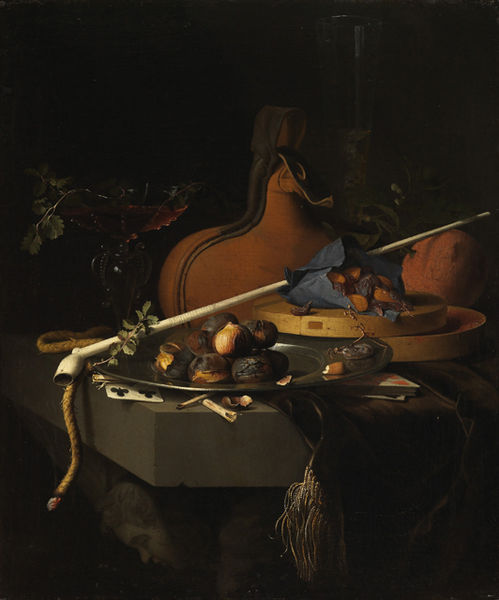
Titel: Stilleben mit Kastanien auf einem Teller, einer Tonpfeife und Rauchzubehör
Künstler: Jacob van Walscapelle
Standort: Karlsruhe
Institution: Staatliche Kunsthalle Karlsruhe
Schlagwörter: blau, blätter, dunkel, gemälde, kopf, laub, weiß, braun, glas, grau, holz, licht, orange, schwarz, tisch, obst, tuch, flasche, barock, gesicht, schale, stein, tablett, teller, niederlande, tischdecke, ast, fransen, kelch, schnur, strick, decke, klassizismus, blatt, pflanze, sack, engel, feigen, früchte, krug, putto, stilleben, stillleben, vase, apfel, äpfel, papier, ecke, stab, steil, herbst, ölgemälde, tau, essen, wein, karten, kartenspiel, pfeife, rauchen, draperie, kordel, quaste, platte, tischkante, zwiebel, knochen, melone, vanitas, memento mori, zinn, zinnteller, buch, kreuz, verbrannt, seil, zweig, weinglas, bleistift, schachtel, beutel, tasche, stift, karte, silberteller, dunkle, leder, troddel, pfirsich, romanik, silleben, kastanie, weinlaub, pfeiffe, quast, weinblätter, deck, rebe, glasschale, glühen, nuss, nüsse, docht, quasten, spielkarte, spielkarten, streichhölzer, kastanien, röhre, tüte, webrahmen, stickrahmen, glimmen, streichholz, orane, zündschnur, opium, telelr, btraun, tonpfeife, esskastanien, maronen, maroni, pfeide, tonpfeiffe, weinschlauch, esskastanie, trockenfrüchte, trinkbeutel, streichhol, schalte, papiertüte, holzteller, zin, aschnur, trefle, opiumpfeiffe